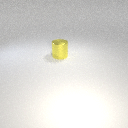
large yellow metal cylinder